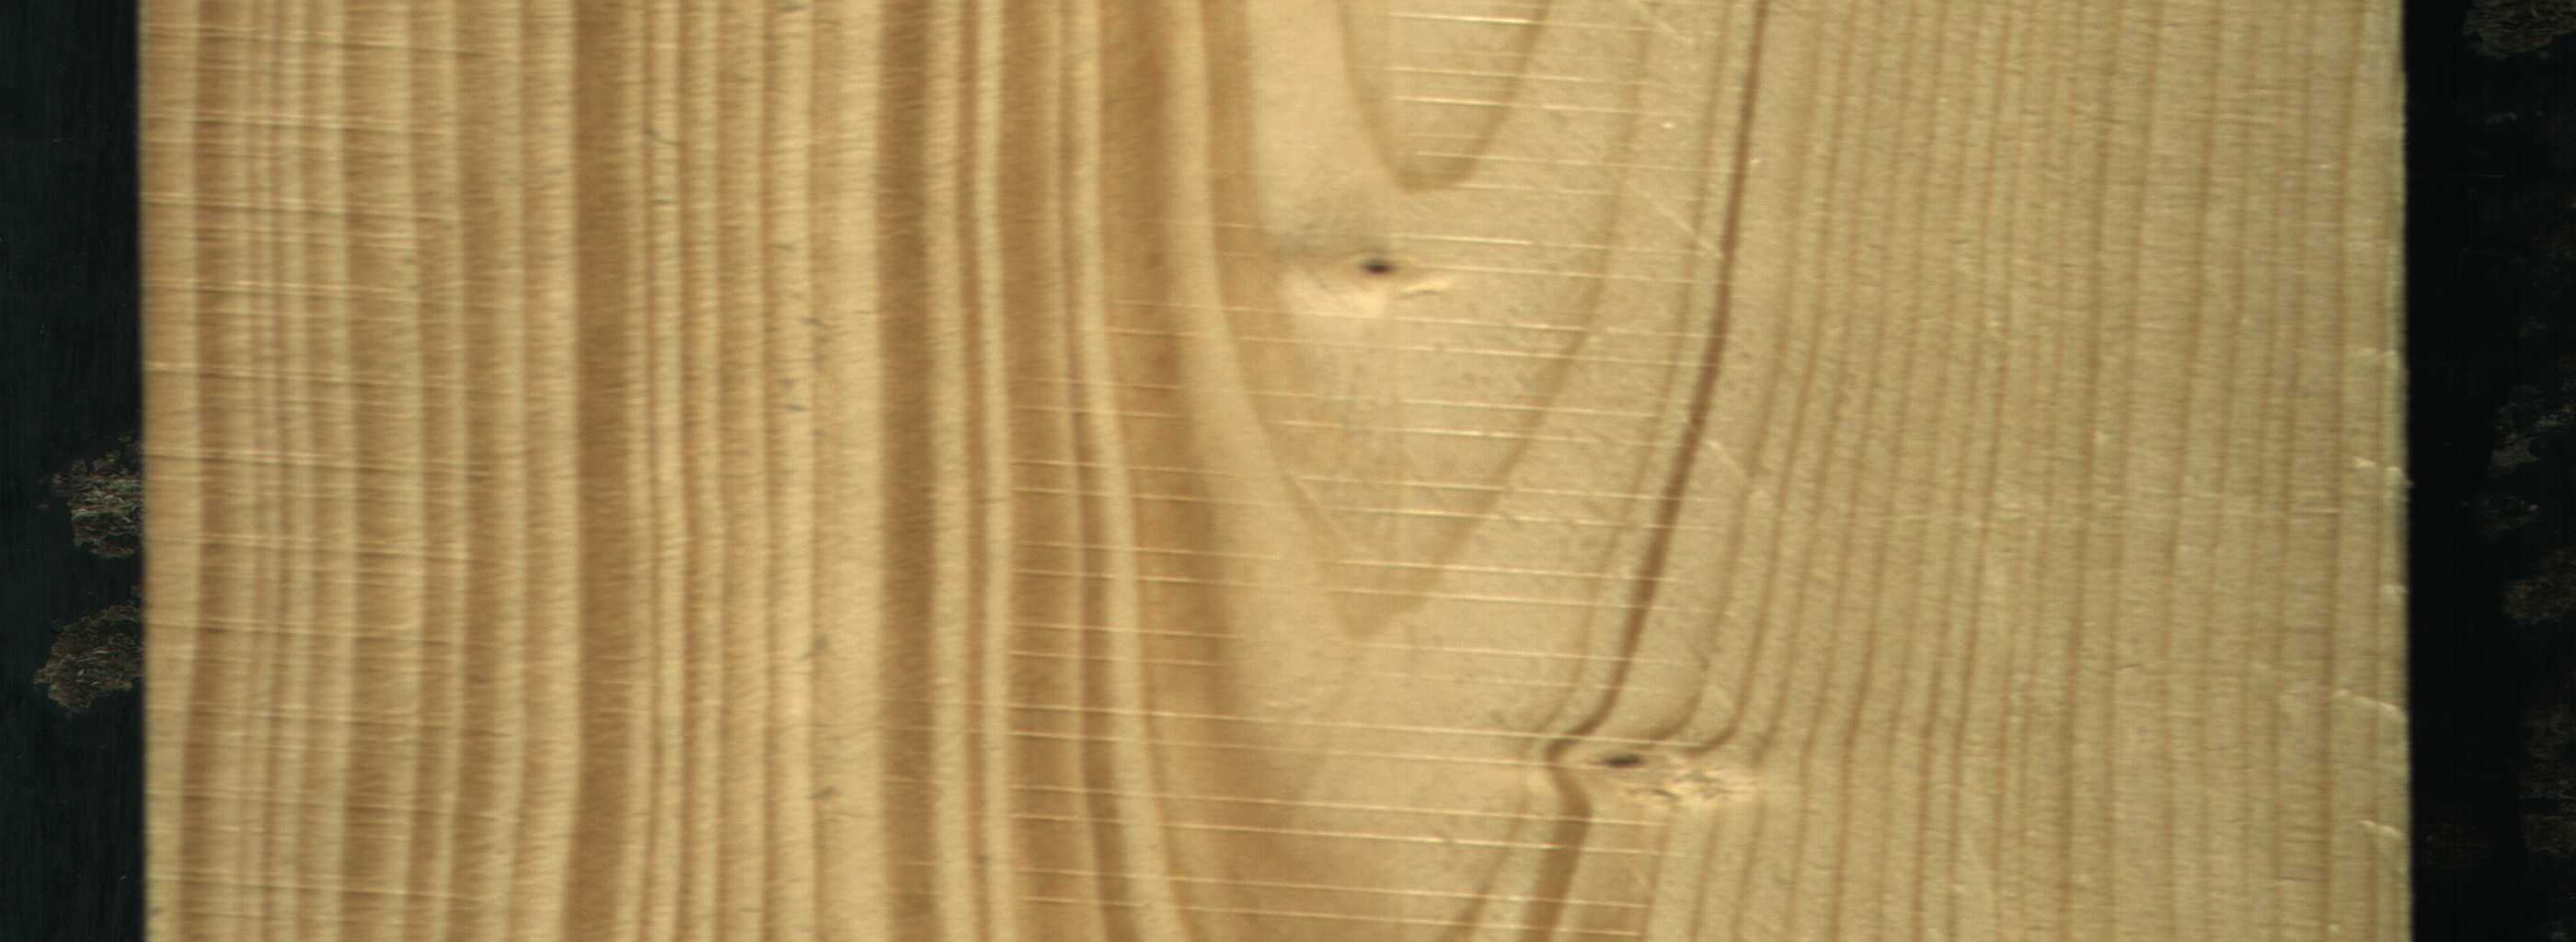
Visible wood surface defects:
Live_Knot
Live_Knot